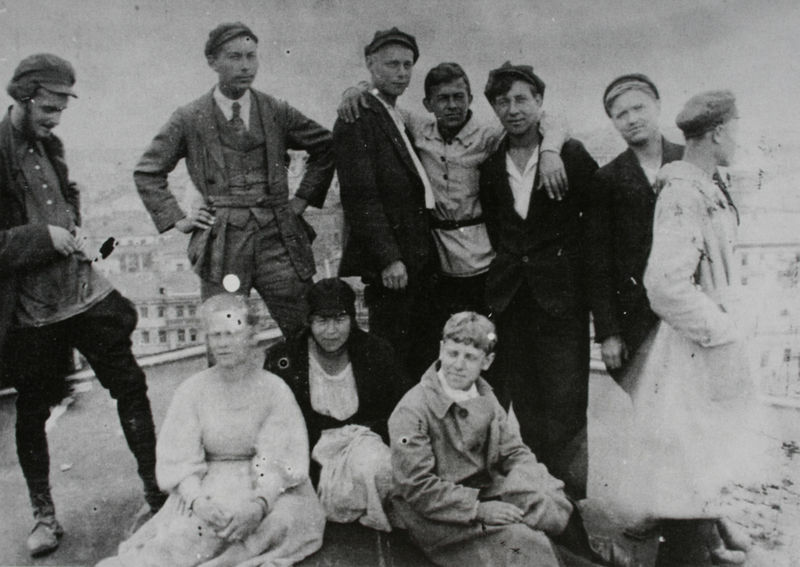
Titel: Atelier ohne Lehrer (OBMOCHU)
Schlagwörter: frauen, männer, foto, schwarz weiss, freundschaft, fotographie, nachkriegszeit, vorkriegszeit